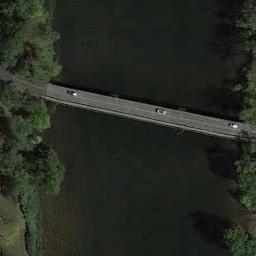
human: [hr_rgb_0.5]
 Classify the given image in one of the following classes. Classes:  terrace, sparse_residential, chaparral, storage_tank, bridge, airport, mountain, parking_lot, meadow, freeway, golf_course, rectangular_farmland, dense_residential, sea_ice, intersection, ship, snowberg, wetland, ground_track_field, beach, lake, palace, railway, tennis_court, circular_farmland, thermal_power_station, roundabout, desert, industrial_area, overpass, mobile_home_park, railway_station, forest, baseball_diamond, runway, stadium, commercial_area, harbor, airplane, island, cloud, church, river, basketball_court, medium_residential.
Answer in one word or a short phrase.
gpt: bridge